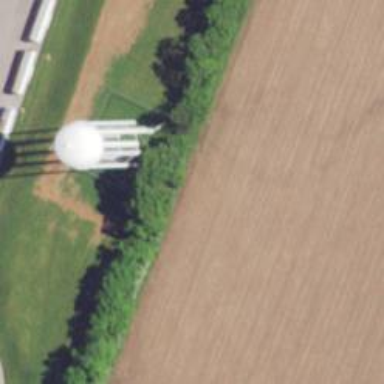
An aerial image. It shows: Water tower that is man-made.